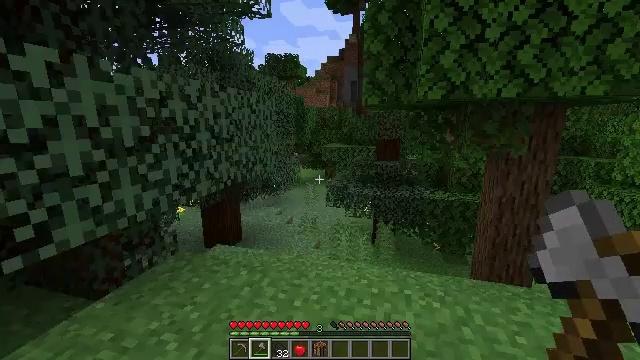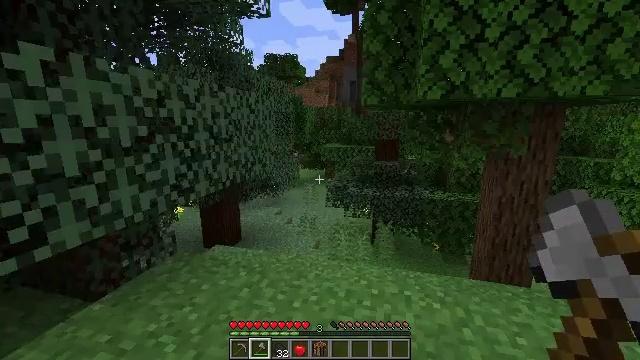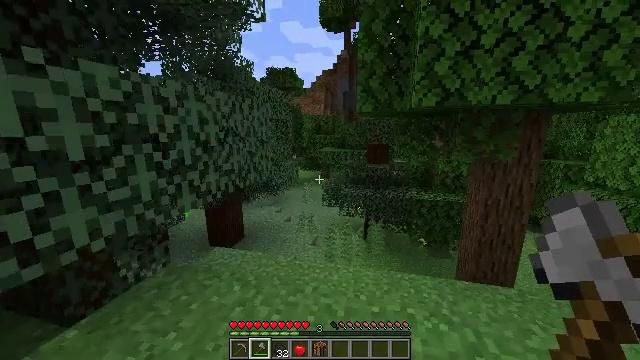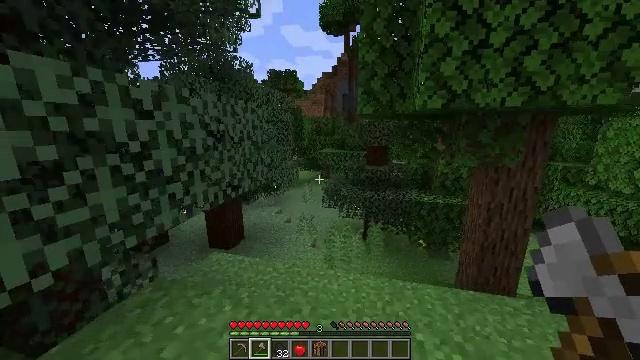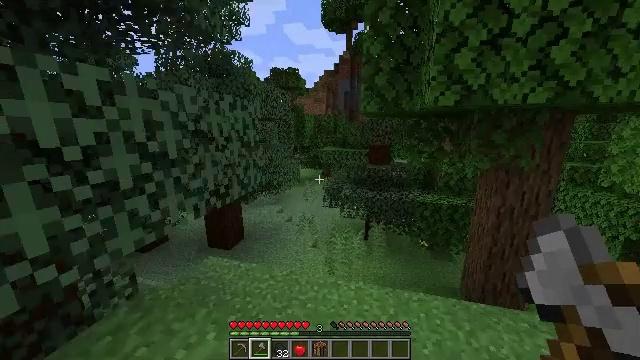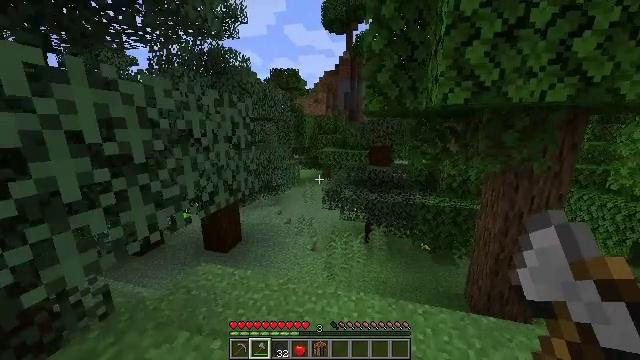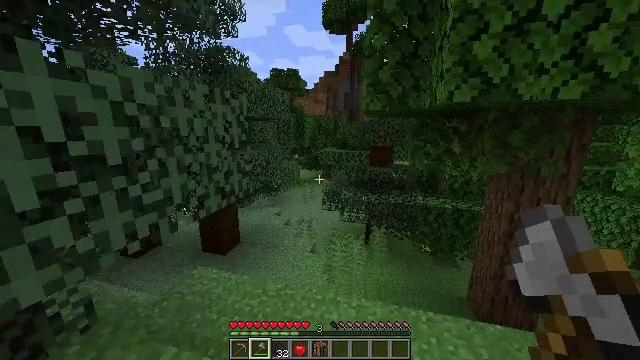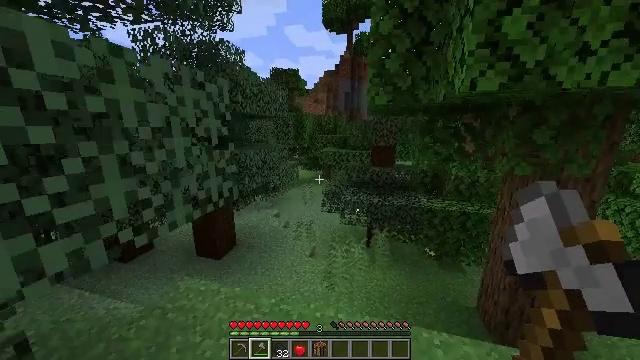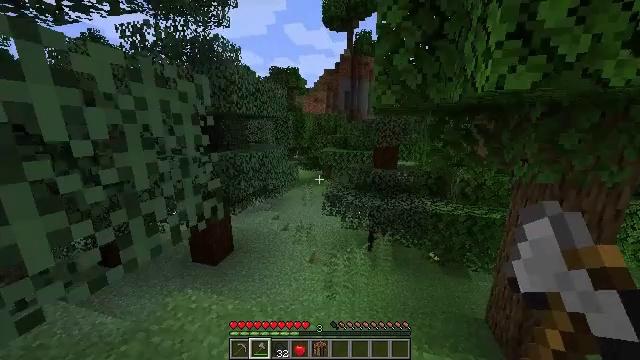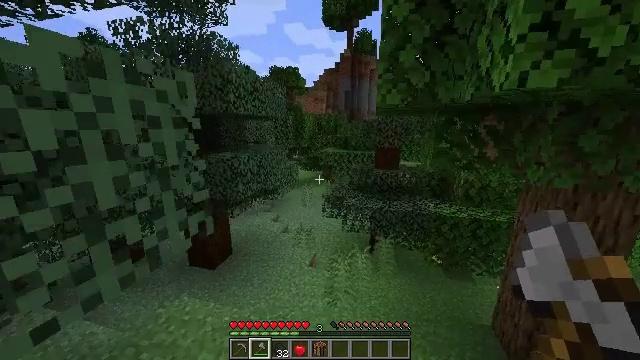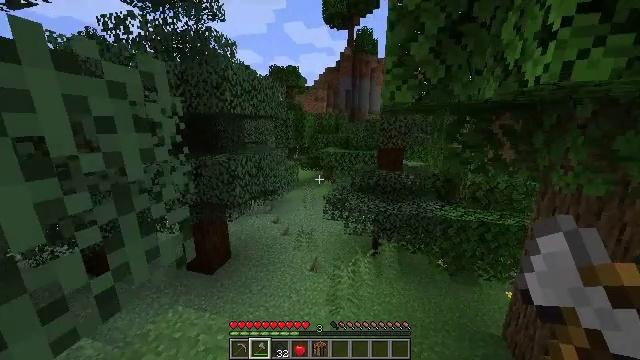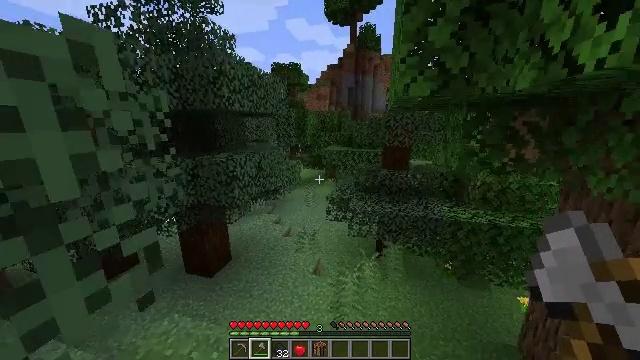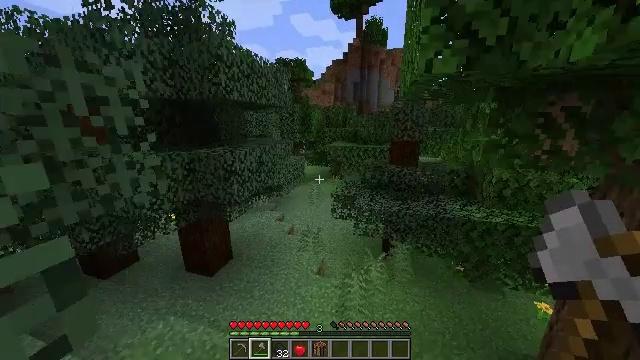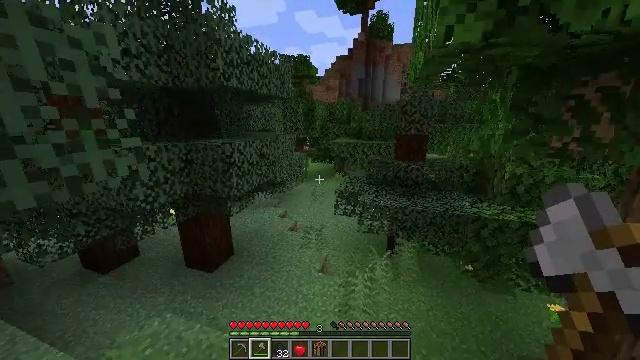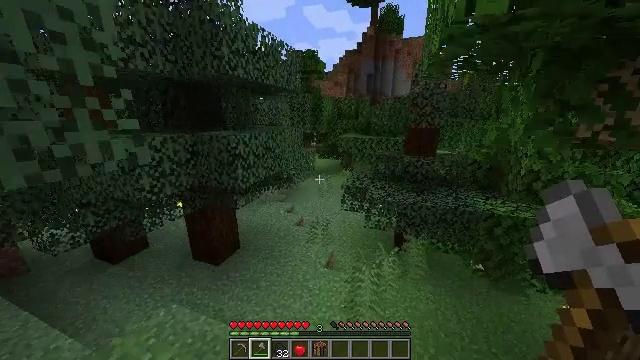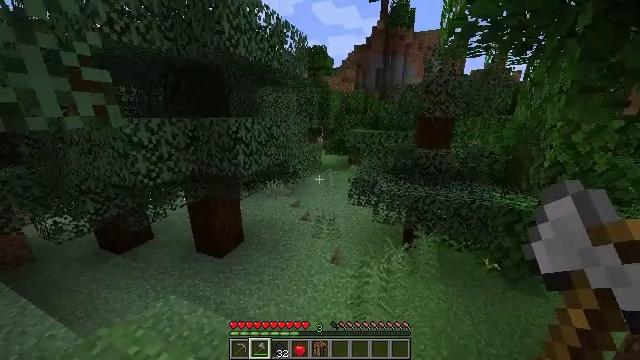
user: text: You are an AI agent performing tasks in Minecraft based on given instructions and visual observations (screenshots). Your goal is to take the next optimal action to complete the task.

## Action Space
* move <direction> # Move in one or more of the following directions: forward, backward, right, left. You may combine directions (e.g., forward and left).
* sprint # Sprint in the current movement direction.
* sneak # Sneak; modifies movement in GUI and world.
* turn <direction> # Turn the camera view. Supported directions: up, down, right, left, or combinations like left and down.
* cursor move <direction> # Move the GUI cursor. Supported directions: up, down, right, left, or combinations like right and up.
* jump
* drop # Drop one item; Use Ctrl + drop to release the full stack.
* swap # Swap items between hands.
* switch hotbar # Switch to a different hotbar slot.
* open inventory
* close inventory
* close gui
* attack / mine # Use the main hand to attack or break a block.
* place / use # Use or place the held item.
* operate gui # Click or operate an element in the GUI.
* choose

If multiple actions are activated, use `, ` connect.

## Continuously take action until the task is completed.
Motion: motion action
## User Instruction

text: Hunt fish.
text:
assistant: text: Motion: move forward, sprint
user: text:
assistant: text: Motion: move forward, sprint
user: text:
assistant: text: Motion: move forward, sprint
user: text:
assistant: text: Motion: move forward, sprint
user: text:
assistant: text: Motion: move forward, sprint
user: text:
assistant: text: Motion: move forward, sprint
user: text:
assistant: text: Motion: move forward, sprint
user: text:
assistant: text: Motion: move forward, sprint
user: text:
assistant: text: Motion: move forward, sprint
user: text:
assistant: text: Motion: move forward, sprint
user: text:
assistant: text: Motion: move forward
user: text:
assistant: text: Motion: move forward, turn left and down
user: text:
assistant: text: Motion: move forward, turn left
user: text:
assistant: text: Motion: move forward, turn left
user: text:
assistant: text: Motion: move forward, turn left
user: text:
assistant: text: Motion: move forward
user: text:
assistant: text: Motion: move forward
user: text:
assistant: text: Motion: move forward, turn left and up
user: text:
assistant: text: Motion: move forward
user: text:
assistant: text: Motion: move forward
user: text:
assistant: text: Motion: move forward
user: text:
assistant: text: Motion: move forward
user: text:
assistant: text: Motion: move forward
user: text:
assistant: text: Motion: move forward
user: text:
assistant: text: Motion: move forward
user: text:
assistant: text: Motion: move forward
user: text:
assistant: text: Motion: move forward
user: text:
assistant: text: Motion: move forward
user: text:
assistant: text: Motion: move forward
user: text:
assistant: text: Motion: move forward